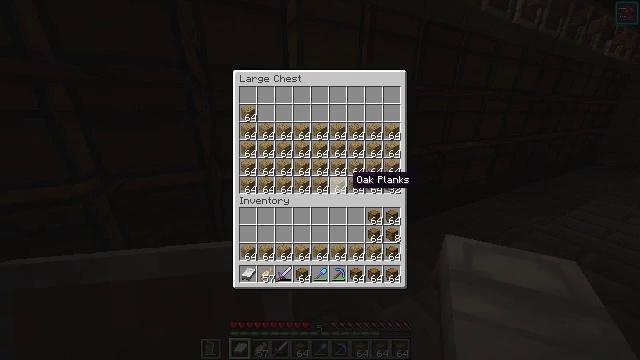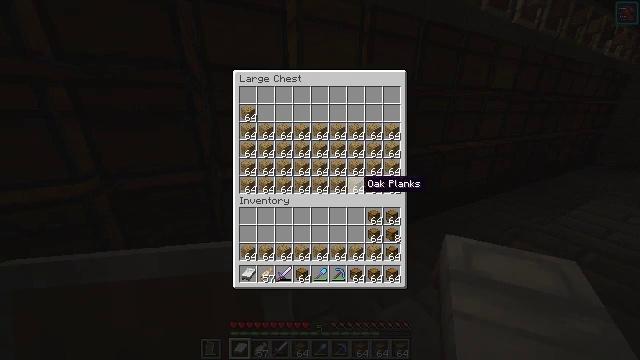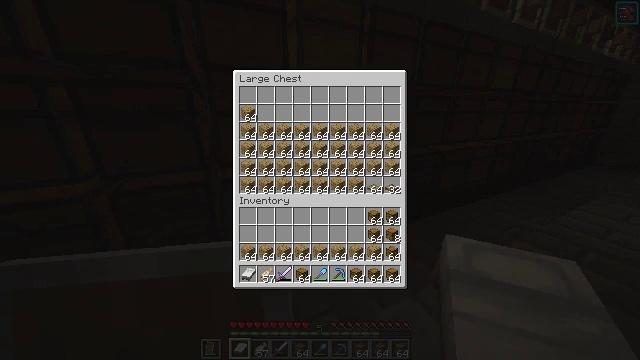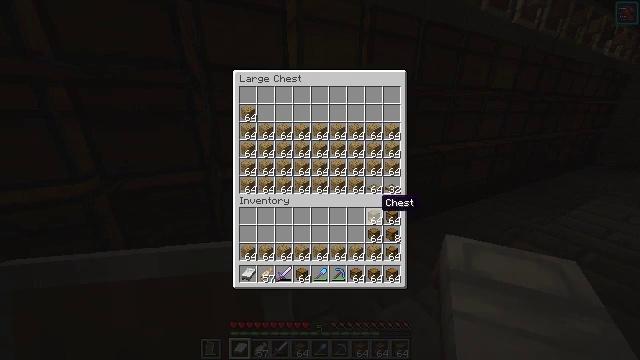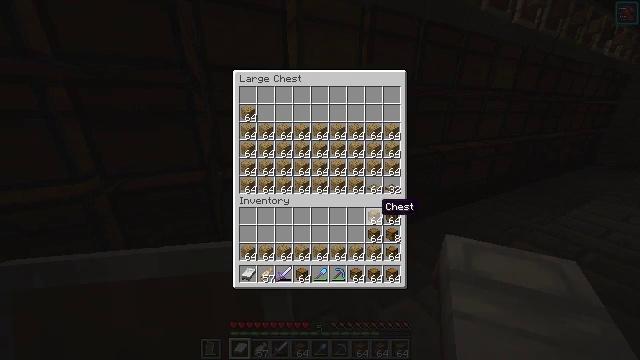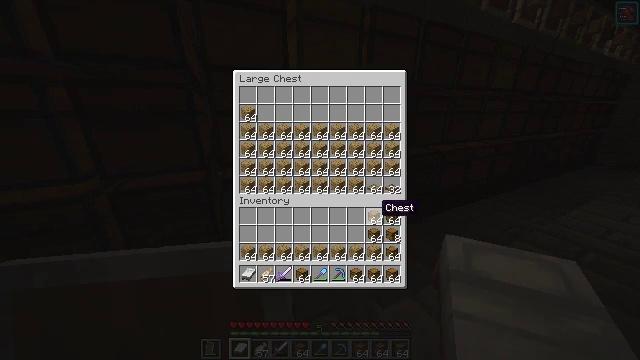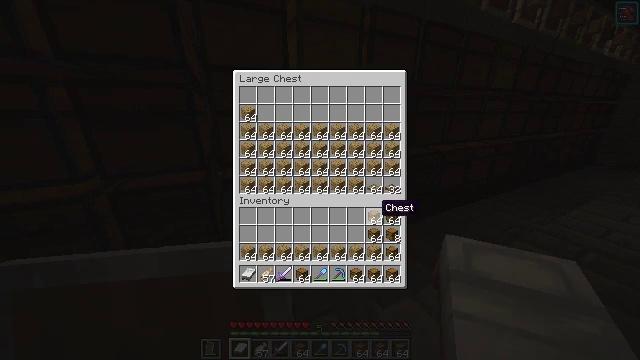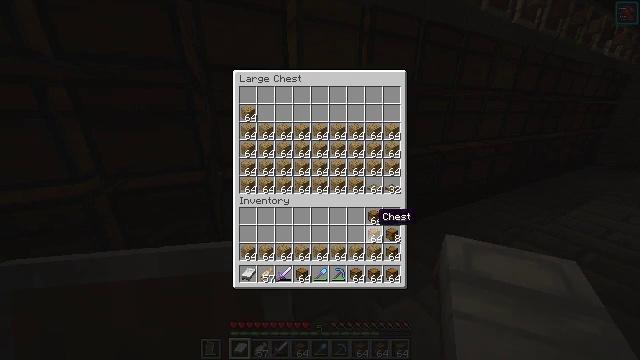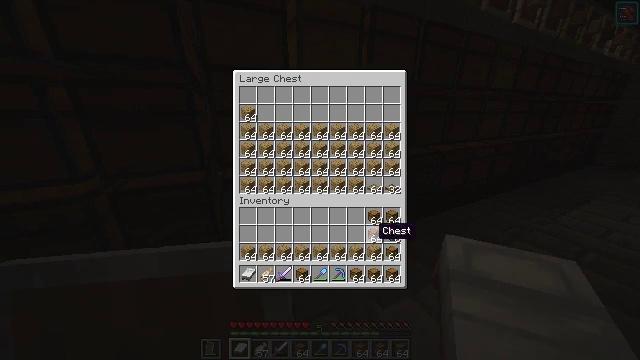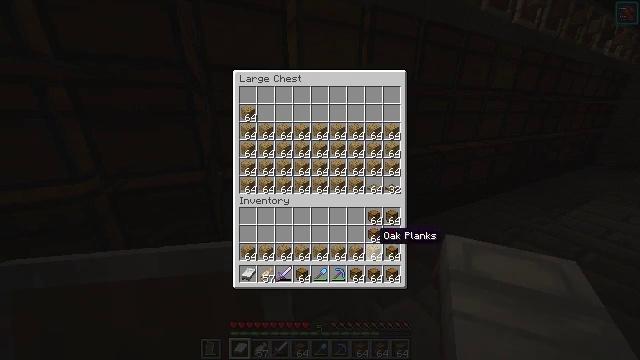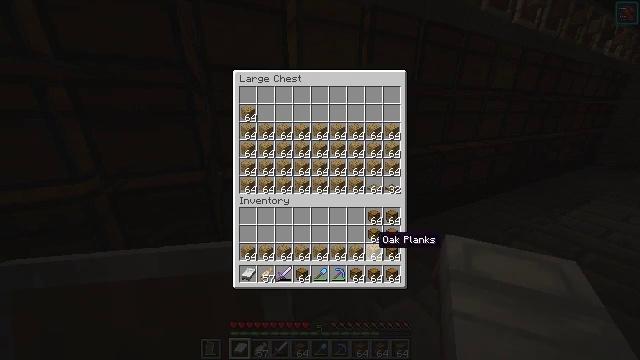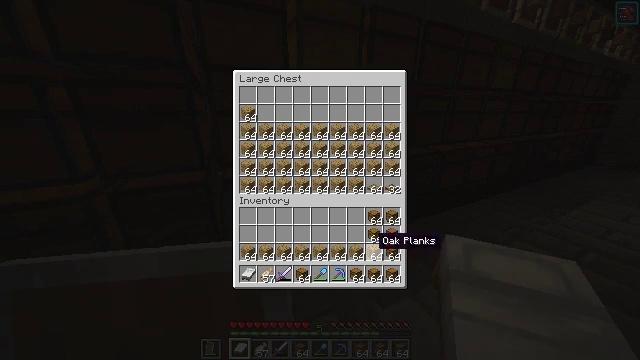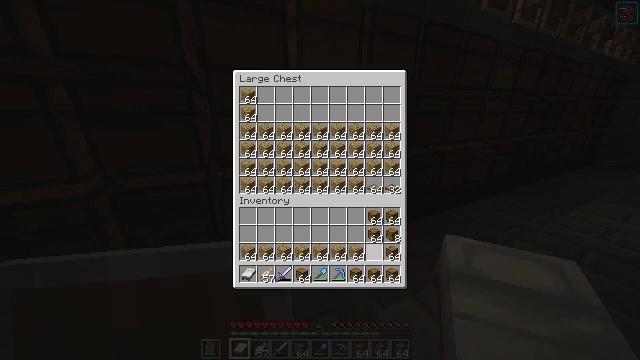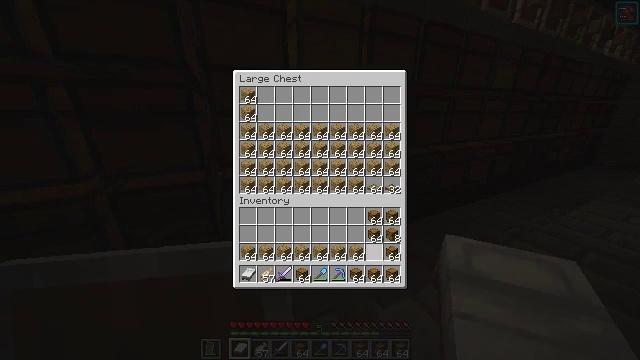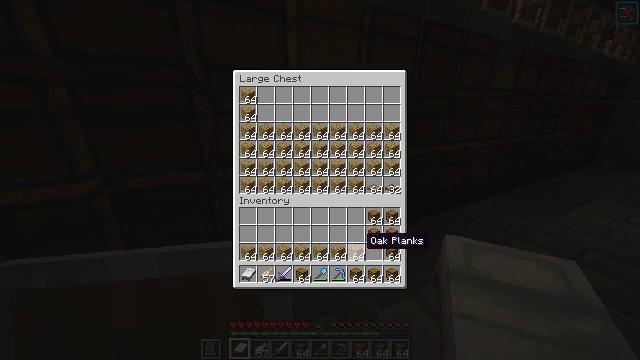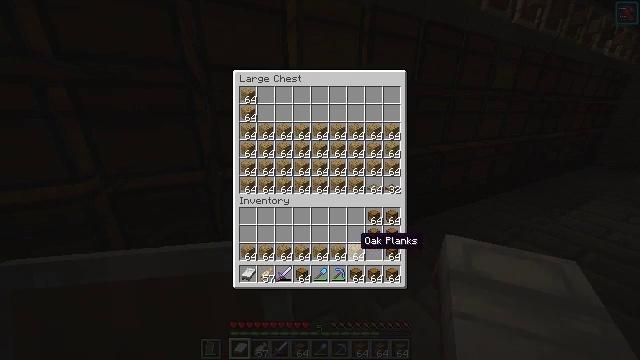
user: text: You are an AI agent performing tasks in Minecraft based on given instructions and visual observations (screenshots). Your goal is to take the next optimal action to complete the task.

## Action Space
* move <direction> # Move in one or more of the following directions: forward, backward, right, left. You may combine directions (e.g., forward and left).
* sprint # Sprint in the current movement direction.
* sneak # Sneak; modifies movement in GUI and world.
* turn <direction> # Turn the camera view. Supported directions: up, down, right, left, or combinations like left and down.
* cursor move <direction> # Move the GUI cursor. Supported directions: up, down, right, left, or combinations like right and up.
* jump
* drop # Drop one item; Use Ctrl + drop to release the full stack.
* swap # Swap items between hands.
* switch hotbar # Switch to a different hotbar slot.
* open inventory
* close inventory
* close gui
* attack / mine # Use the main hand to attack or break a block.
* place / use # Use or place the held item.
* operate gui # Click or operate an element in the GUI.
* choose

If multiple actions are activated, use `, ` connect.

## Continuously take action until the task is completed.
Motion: motion action
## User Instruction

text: Interact with the crafting table to craft a shulker box.
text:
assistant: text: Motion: sneak, cursor move right
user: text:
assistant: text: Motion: sneak, cursor move right and down
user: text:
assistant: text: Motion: sneak, cursor move down
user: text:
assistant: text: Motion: sneak
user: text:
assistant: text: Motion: sneak
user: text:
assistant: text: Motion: sneak
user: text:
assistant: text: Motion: sneak, cursor move down
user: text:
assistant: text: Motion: sneak, cursor move down
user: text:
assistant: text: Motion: sneak
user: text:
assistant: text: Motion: sneak
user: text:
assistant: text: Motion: sneak
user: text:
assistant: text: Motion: sneak, choose
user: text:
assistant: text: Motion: sneak, choose
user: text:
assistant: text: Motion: sneak, cursor move left
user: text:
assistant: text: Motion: sneak
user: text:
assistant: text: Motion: sneak, choose
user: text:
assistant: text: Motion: sneak, choose
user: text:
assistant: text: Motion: sneak, cursor move left
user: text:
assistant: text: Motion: sneak
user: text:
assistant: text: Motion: sneak, choose
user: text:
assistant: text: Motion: sneak, cursor move left, choose
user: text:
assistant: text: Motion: sneak, cursor move left
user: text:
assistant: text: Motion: sneak, choose
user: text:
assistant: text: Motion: sneak, choose
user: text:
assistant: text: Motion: sneak, choose
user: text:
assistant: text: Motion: sneak, cursor move left
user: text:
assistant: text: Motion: sneak, choose
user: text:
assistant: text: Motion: sneak, choose
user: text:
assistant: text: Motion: sneak, choose
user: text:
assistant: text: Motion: sneak, cursor move left